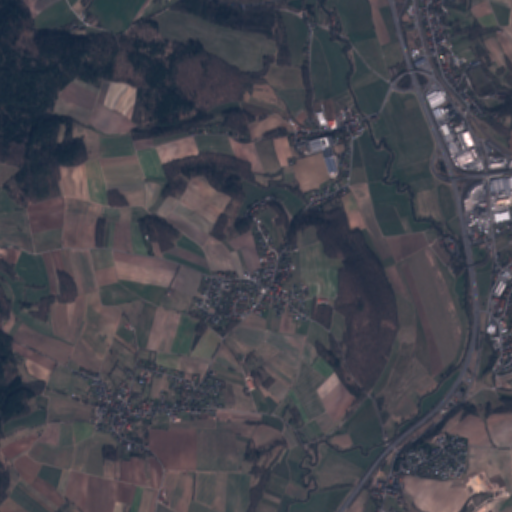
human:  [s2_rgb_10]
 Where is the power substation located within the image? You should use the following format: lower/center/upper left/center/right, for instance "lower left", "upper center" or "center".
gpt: The power substation is located in the upper right of the image.
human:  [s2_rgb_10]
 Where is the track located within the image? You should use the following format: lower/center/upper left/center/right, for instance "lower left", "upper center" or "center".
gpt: The track is located in the upper right of the image.
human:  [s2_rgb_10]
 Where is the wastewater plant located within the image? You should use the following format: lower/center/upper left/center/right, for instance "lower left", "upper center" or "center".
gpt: The wastewater plant is located in the lower right of the image.
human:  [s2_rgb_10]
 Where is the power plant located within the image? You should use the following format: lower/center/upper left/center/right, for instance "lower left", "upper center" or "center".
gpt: There is no power plant in the image.